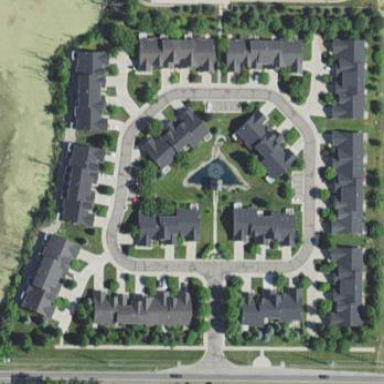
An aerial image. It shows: Residential area consisting of condominiums.